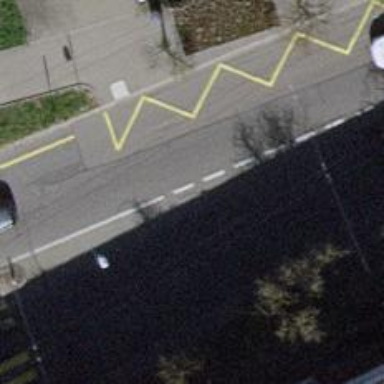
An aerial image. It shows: Bus stop for trolleybuses with designated stop position.